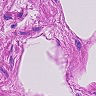
Metastatic tissue present: no